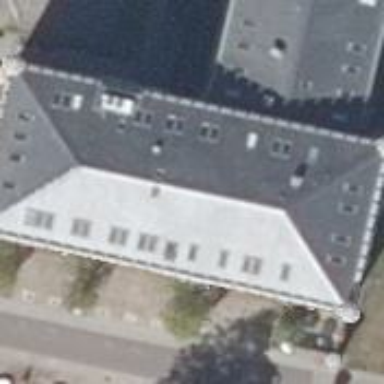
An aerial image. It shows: Building with hipped roof.